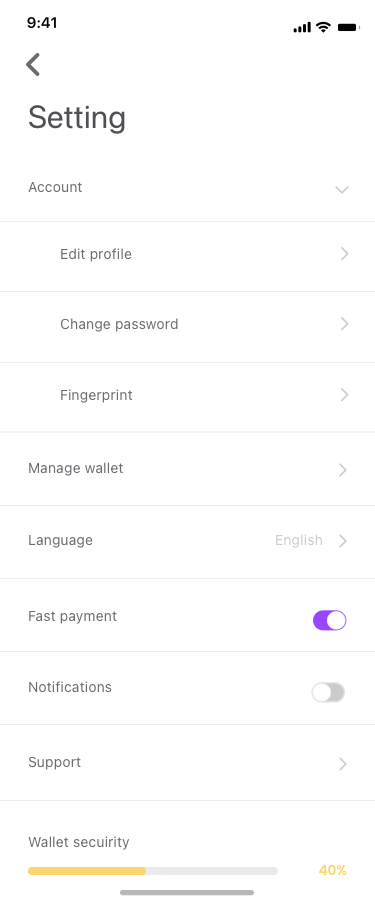
Text in this UI design:
Account
Manage wallet
Language
English
Fast payment
Notifications
Setting
Edit profile
Change password
Fingerprint
Support
Wallet secuirity